Question: I am using CrossFilter along with dc.js to create 4 different bar charts and allow a user to change the data by using the brush feature on the charts, so when the user changes the brush on one chart the others dynamically changes.
This is all working for me at the minute bar one interesting issue, it looks like CrossFilter or dc.js are putting negative values on the graphs but only when certain sections of a graph is selected.
So as you can see from the image when I select an area of a chart that seems to have no values this shows up negative values in the other charts.

I have four items in my data, date, a type (string), value (number) and grouped value (this is the value grouped into smaller chunks of values of 50)
And then I have 4 dimensions on each piece of data and 4 groups and these are supplied to the charts.
There is never any negative values in my data so how can my charts be showing negative values?
I am new to CrossFilter and dc.js so I'm not sure of the best approach or the best snippets of code to show here, if there is something else I should share please let me know, I really need help trying to understand why there are negative numbers in my graphs.
Here is an example of my data:
> [{"Id":"1","InDate":"31/10/2015","Type":"New","Category":"cat1","Value":"1.400874145"},
{"Id":"2","InDate":"21/10/2014","Type":"Old","Category":"cat2","Value":"0"}]
I read it in using the d3.csv function from a CSV file. I have triple checked for negative values in the CSV file.
Here is how I set up the dimensions:
'''
var ndx = crossfilter(data);
var parseDate = d3.time.format("%d/%m/%Y").parse;
data.forEach(function(d) {
d.date = parseDate(d.InDate);
d.valueGrouped = createValueGrouping(parseFloat(d.Value));
});
var dateDim = ndx.dimension(function(d) {return d.date;});
var typeDim = ndx.dimension(function(d) {return d.Type;});
var valueGroupDim = ndx.dimension(function(d) {return d.valueGrouped;});
var categoryDim = ndx.dimension(function(d) {return d.Category;});
'''
Here is the function that creates the valueGrouped attribute:
'''
function createValueGrouping(value){
return 50 * Math.round(value/50);
}
'''
Finally here is how I set up the groups:
'''
var timelineGroup = dateDim.group().reduceSum(function(d) {return parseFloat(d.Value);});
var typeGroup = typeDim.group().reduceSum(function(d) {return parseFloat(d.Value);});
var valueGrouped = valueGroupDim.group().reduceSum(function(d) {return parseFloat(d.Value);});
var categoryGroup = categoryDim.group().reduceSum(function(d) {return parseFloat(d.Value);});
'''
EDIT 2: Adding JSFiddle
Fiddle - <URL>
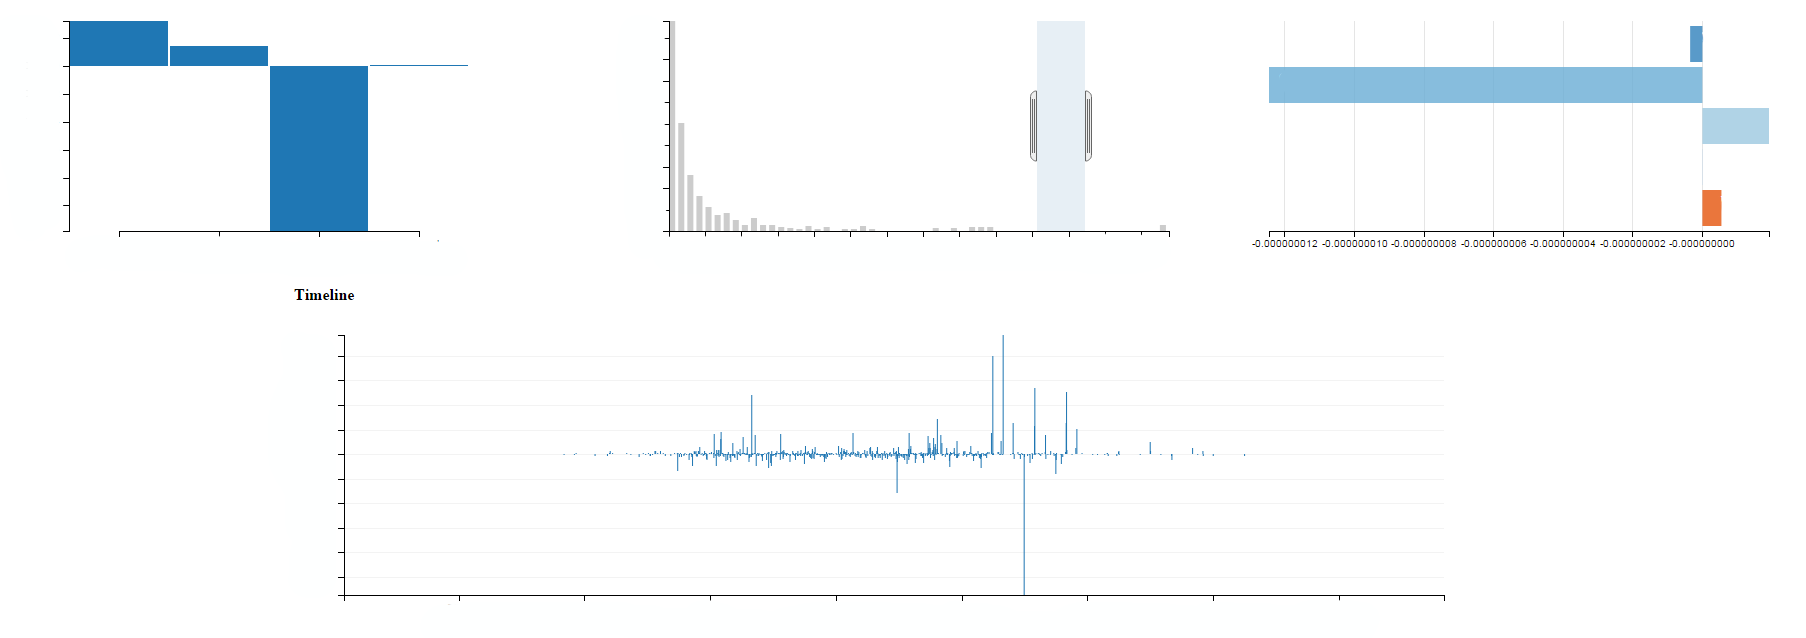
Answer: It looks like these are infinitesimal negative numbers, which probably indicate a glitch caused by floating point numbers not canceling out perfectly.
When you are adding floating point numbers with large differences in magnitude, the operations are not necessarily associative or distributive, which means that if you add numbers in a different order you will get different results.
<URL>
Additionally, crossfilter is likely to subtract values in a different order from how they were added, so this kind of problem often arises.
I would suggest creating a fake group wrapping your data and setting the values to zero when they are very close:
'''
function snap_to_zero(source_group) {
return {
all:function () {
return source_group.all().map(function(d) {
return {key: d.key,
value: (Math.abs(d.value)<1e-6) ? 0 : d.value};
});
}
};
}
'''
Wrap your original group with this function wherever you're seeing the problem:
'''
chart.group(snap_to_zero(valueGrouped))
'''